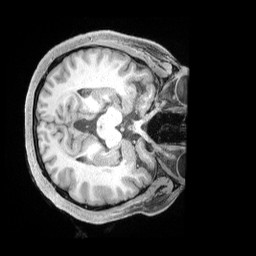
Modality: T1w
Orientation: axial
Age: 34
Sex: female
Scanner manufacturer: siemens
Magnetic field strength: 3 T
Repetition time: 2 s
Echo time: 0.00211 s